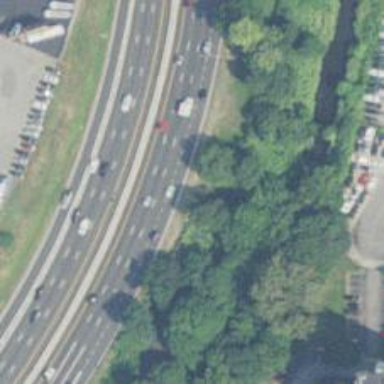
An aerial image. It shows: Asphalt motorway.